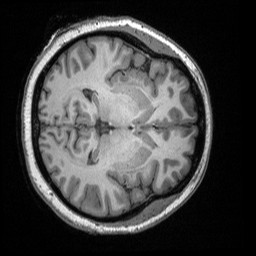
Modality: T1w
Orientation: axial
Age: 28
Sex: female